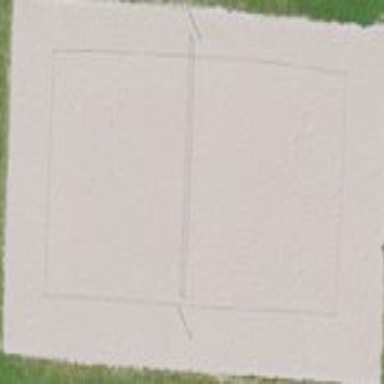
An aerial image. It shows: Sandy pitch for beach volleyball.